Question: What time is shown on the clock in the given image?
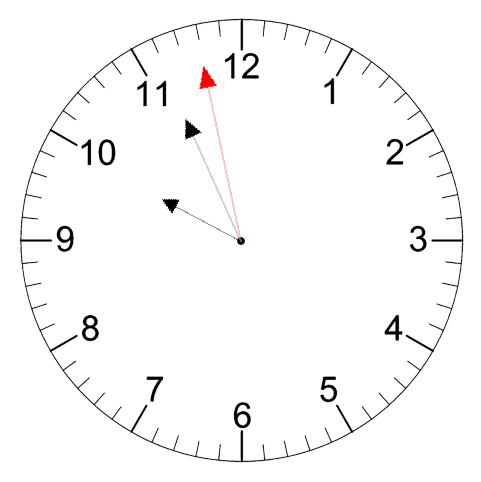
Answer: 09:55:58